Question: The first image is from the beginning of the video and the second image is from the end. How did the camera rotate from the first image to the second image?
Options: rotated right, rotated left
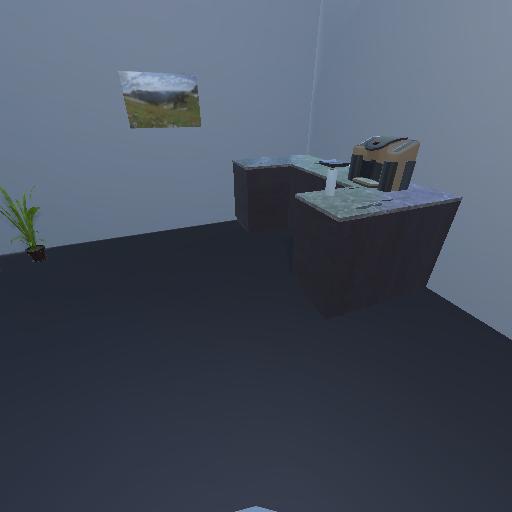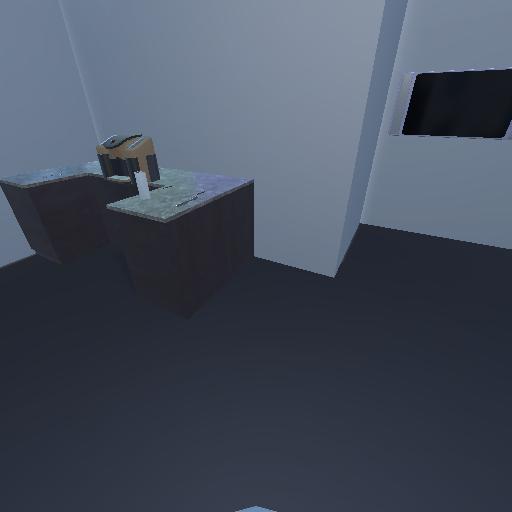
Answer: rotated right